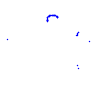
Particle: kaon